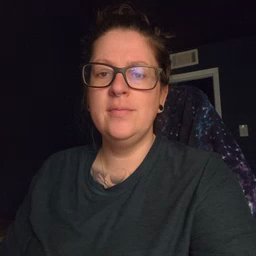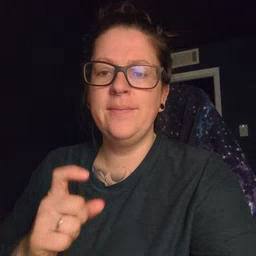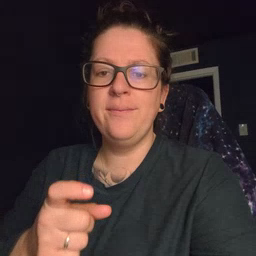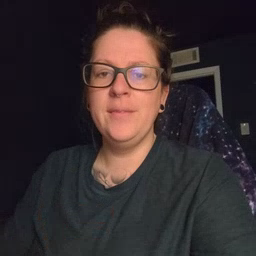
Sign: gift